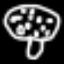
Label: mushroom